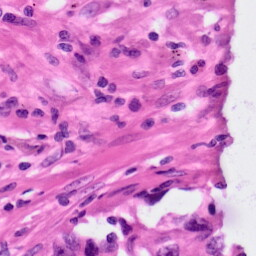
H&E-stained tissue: Lung